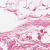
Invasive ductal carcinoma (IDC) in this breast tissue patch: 0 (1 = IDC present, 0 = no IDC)